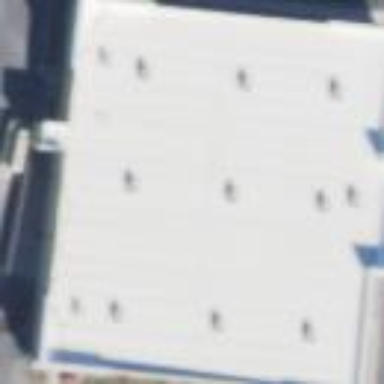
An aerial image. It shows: Building.